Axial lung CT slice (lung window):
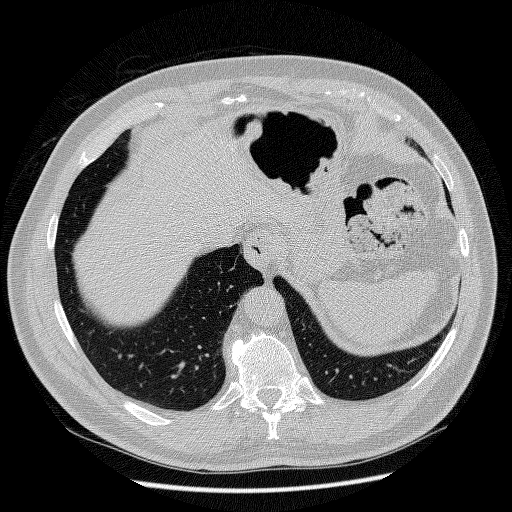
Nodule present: no